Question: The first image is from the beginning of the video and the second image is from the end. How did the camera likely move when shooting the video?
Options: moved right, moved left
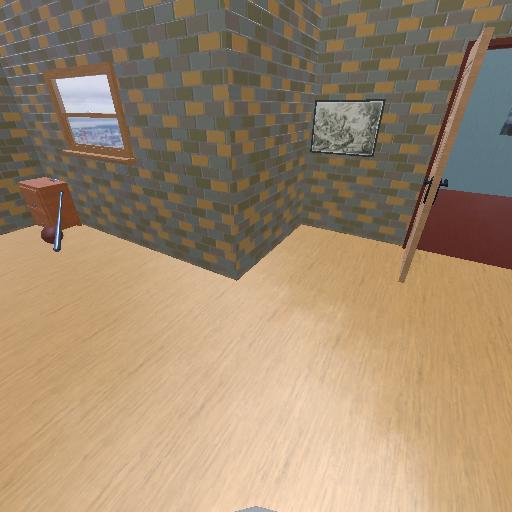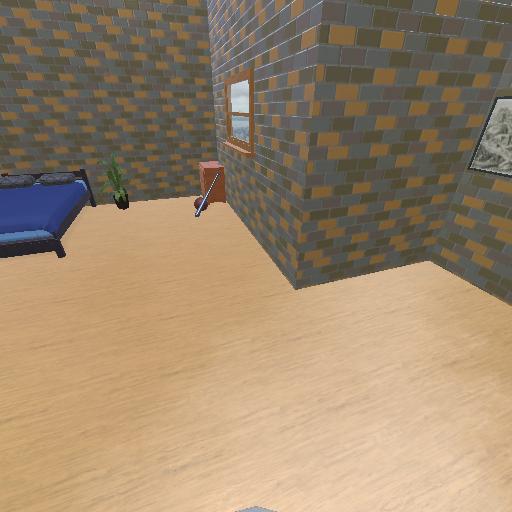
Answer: moved right